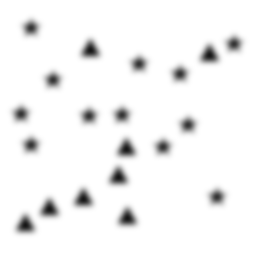
Squares: 0
Triangles: 8
Stars: 12
Total shapes: 20